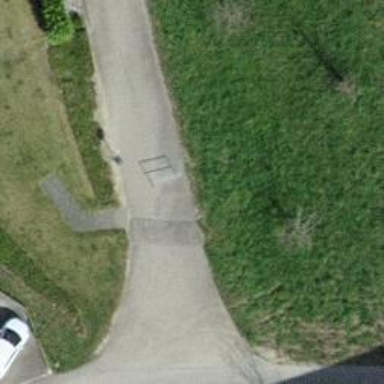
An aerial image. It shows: Bollard barrier.